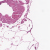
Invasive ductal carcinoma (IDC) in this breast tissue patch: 0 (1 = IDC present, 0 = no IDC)